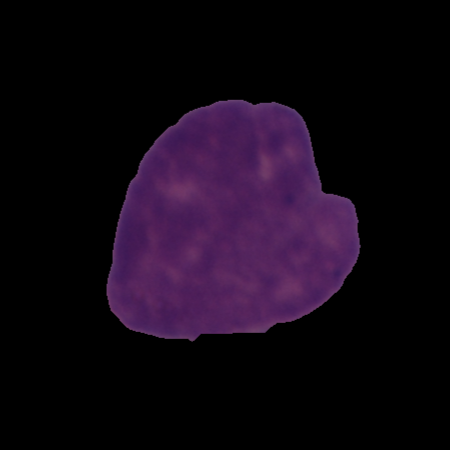
Label: cancer